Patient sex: F
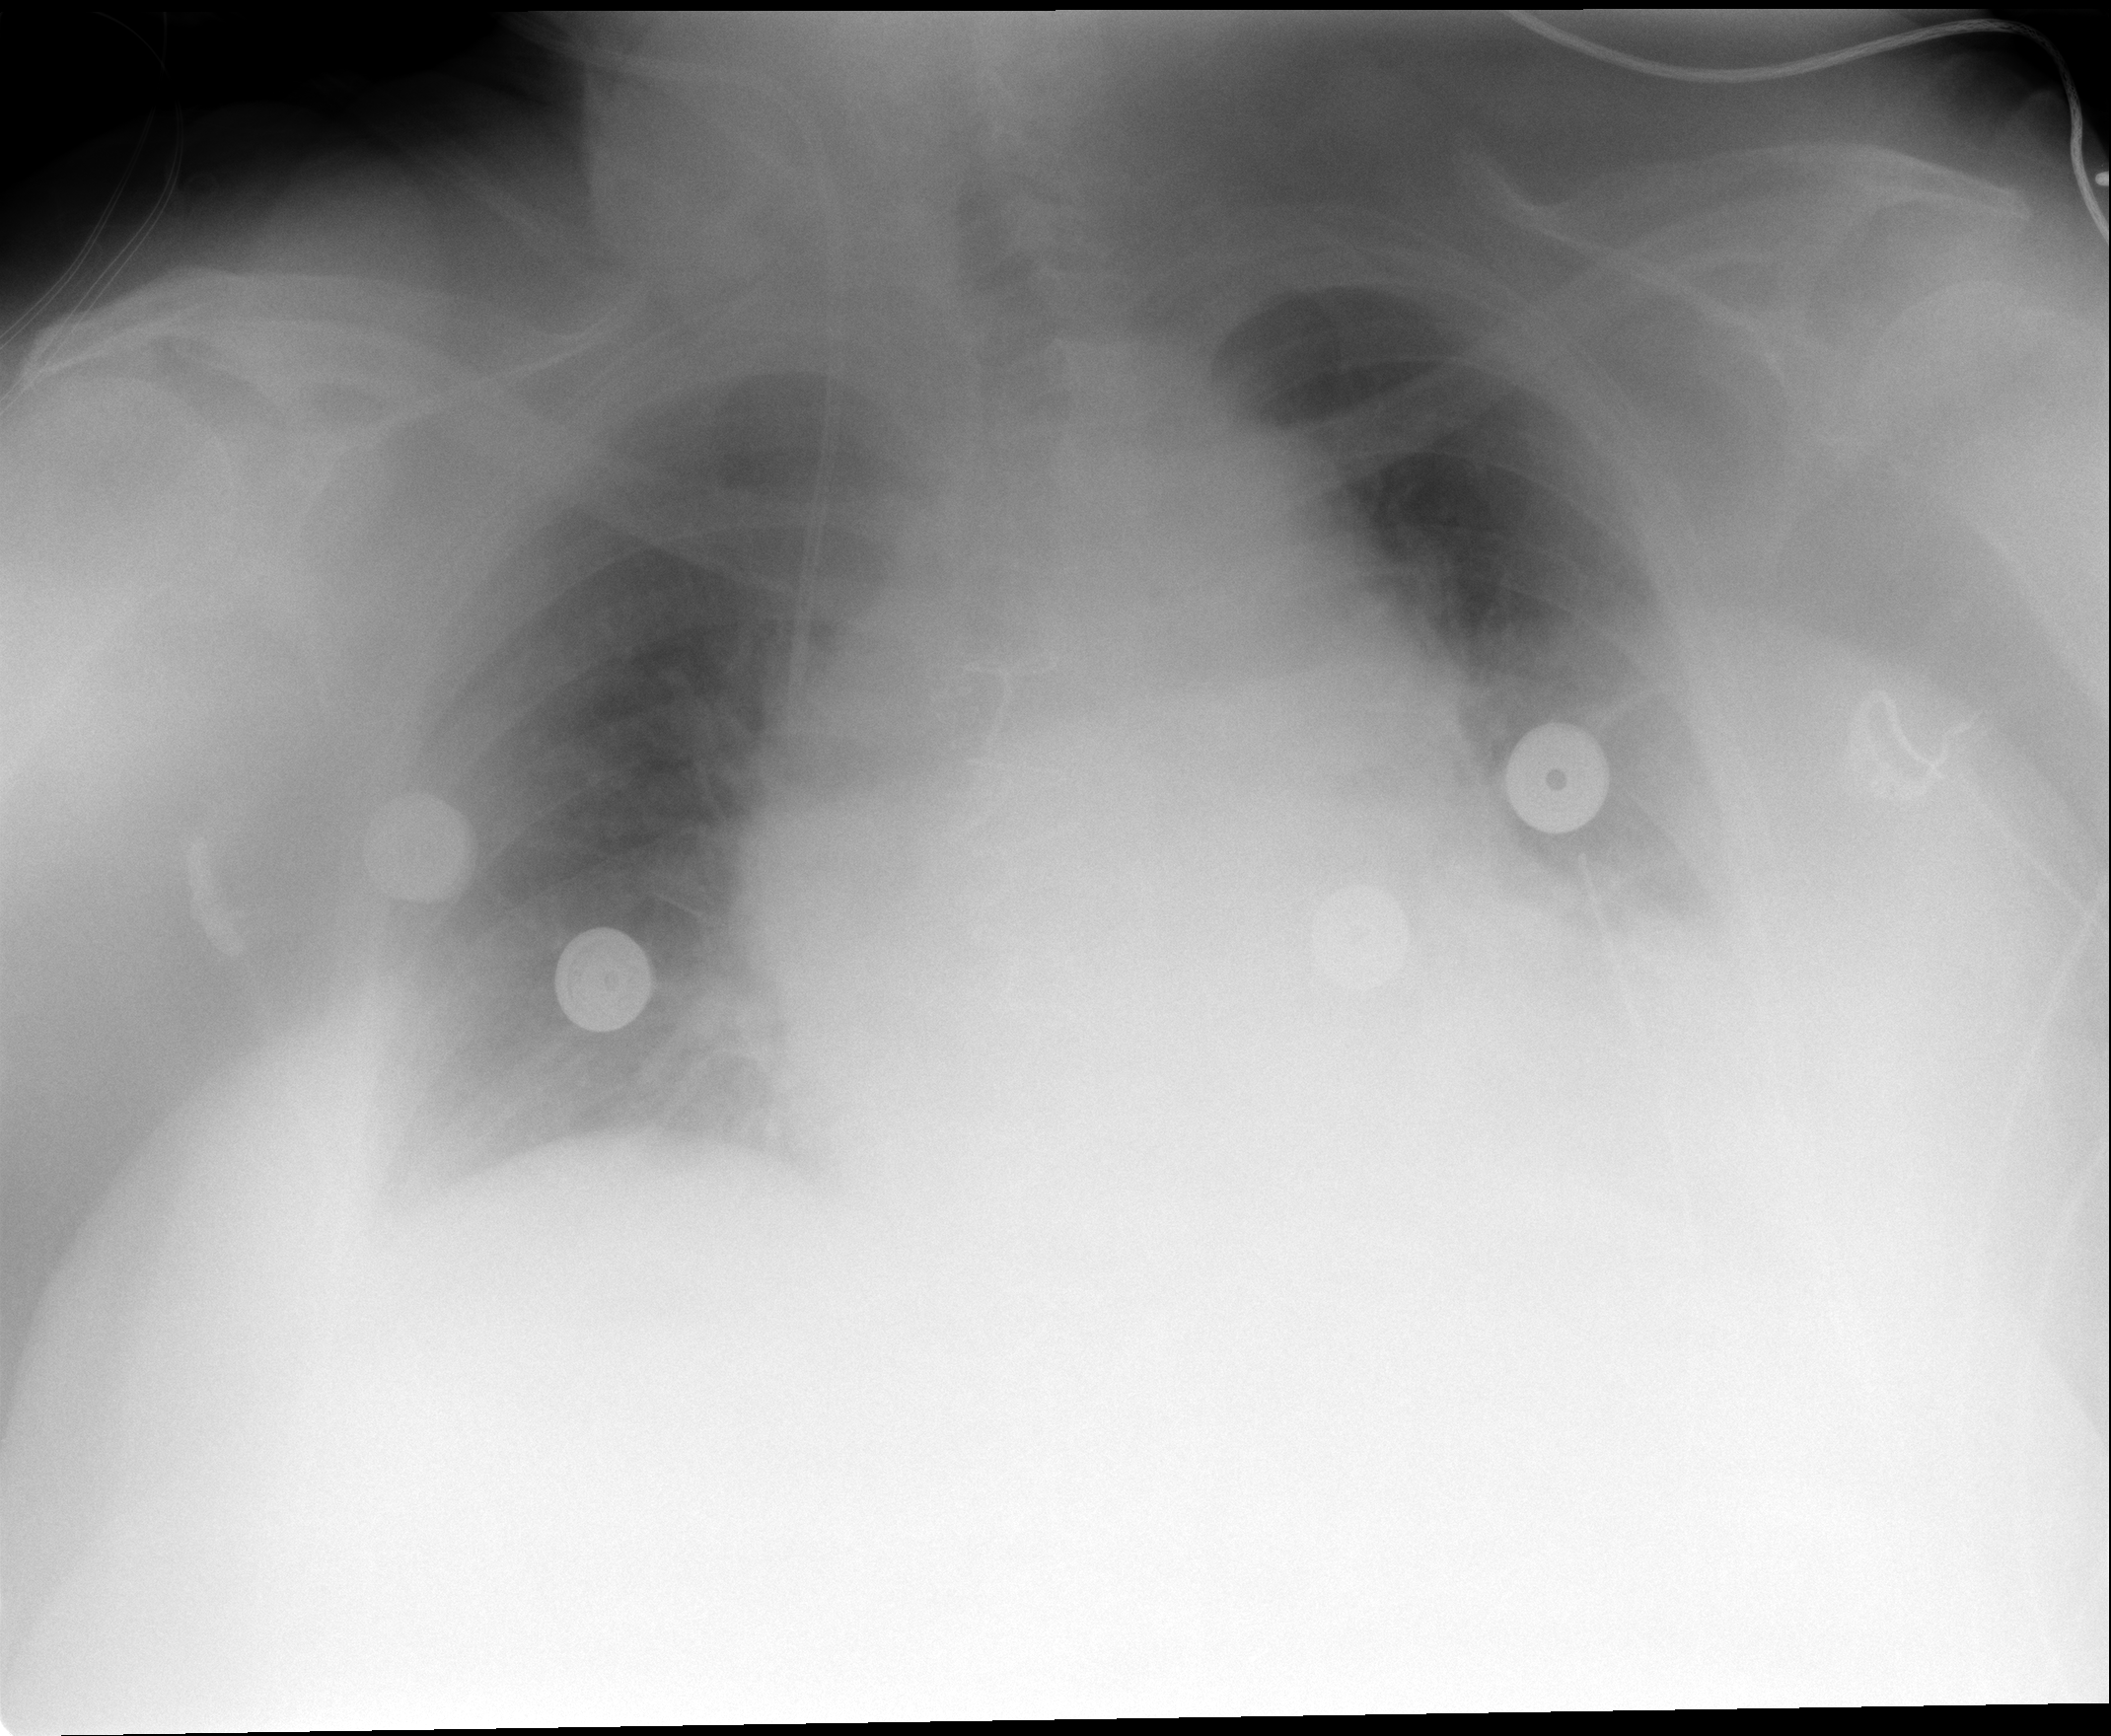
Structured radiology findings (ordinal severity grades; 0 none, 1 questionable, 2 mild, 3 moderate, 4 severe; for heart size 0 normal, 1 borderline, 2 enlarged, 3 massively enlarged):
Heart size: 2
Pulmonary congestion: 1
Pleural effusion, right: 1
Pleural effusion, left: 2
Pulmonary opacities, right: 0
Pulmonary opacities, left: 0
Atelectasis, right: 1
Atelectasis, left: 2